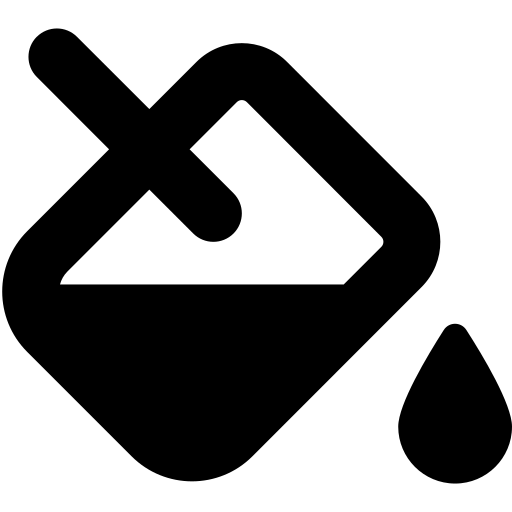
Tags: icon, FontAwesome, fa-icon, solid, fill, drip